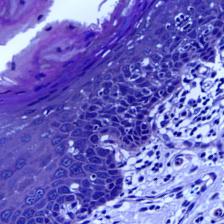
Diagnosis: Normal